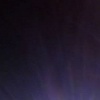
Label: space